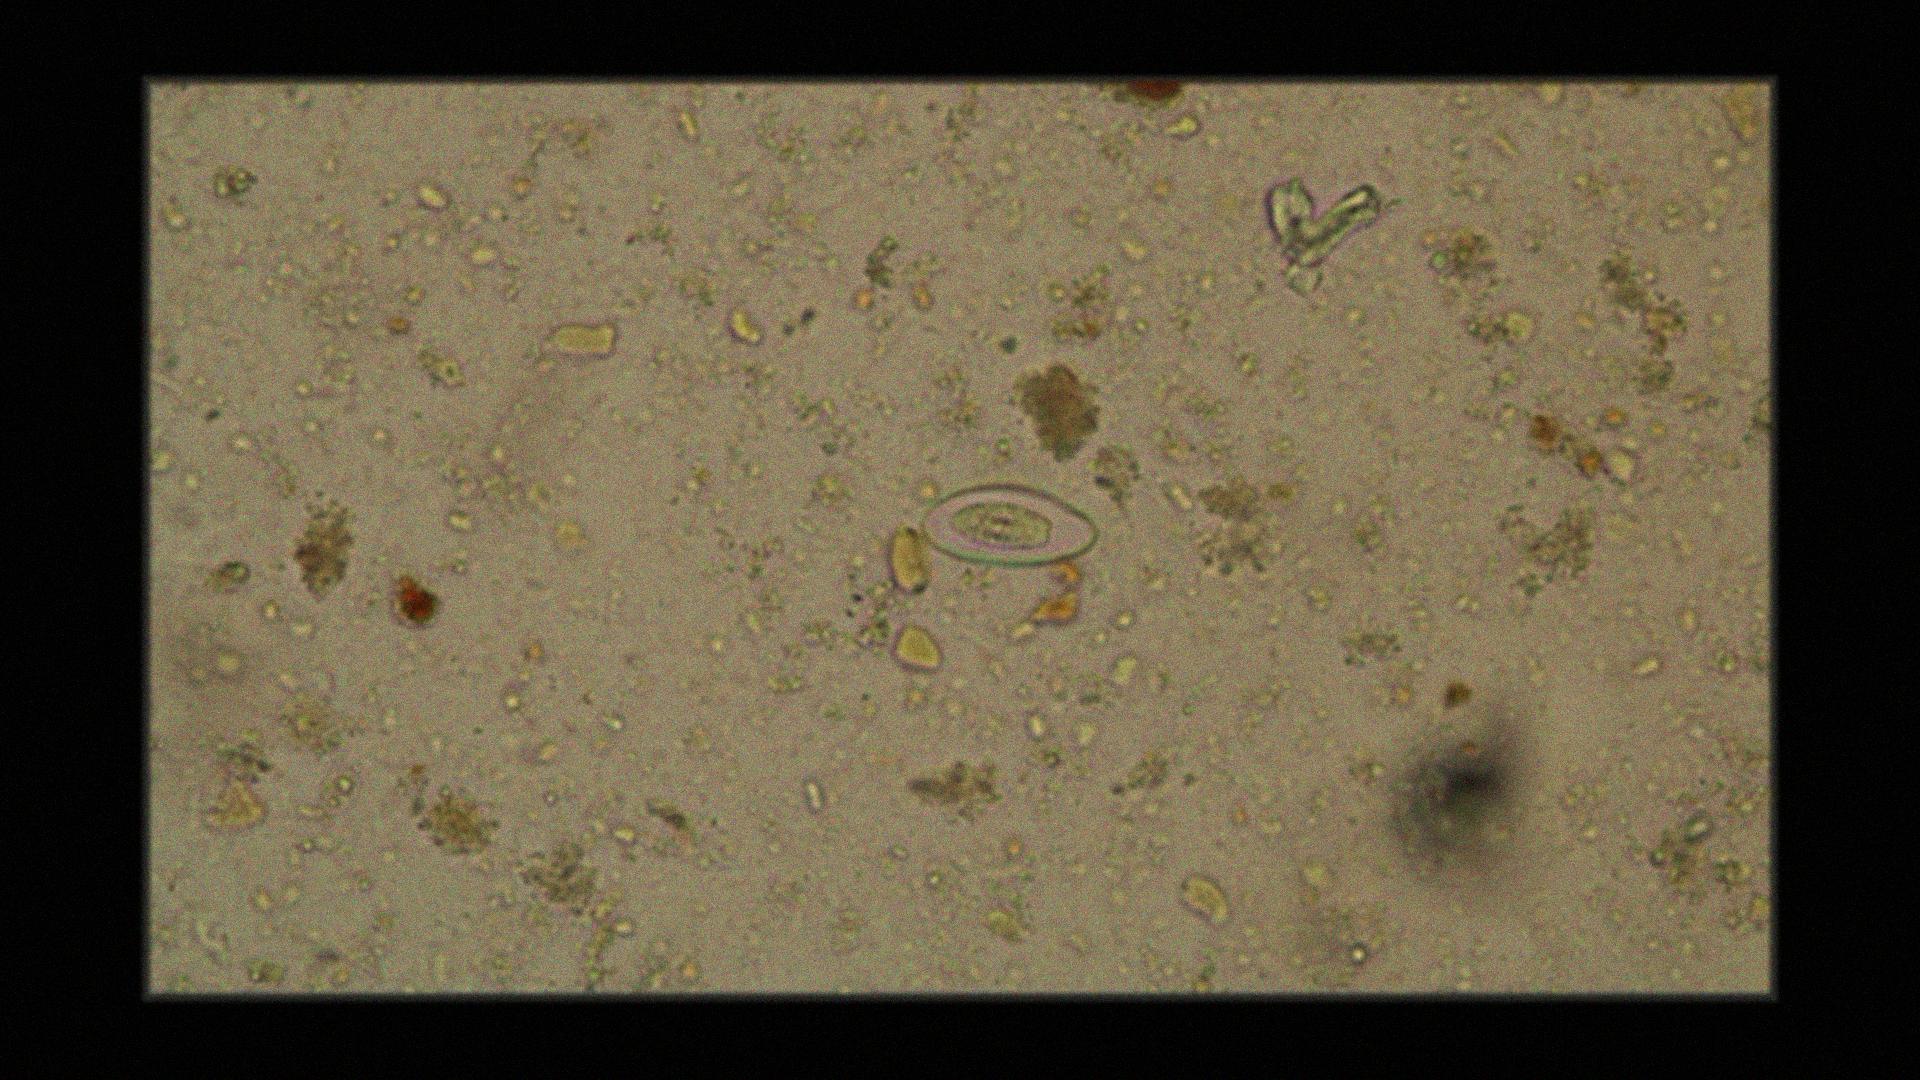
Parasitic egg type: Enterobius vermicularis